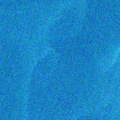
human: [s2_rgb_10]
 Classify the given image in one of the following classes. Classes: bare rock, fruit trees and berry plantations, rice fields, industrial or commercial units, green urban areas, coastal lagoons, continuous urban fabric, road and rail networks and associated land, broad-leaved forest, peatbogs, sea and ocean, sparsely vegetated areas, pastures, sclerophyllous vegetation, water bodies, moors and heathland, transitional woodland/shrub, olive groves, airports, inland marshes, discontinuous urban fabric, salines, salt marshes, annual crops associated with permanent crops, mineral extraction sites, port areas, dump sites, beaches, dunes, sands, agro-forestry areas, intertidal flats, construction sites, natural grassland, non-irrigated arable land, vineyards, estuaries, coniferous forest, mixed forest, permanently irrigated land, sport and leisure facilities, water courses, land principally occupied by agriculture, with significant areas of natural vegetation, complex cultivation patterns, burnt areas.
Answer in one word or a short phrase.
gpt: sea and ocean